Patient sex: F
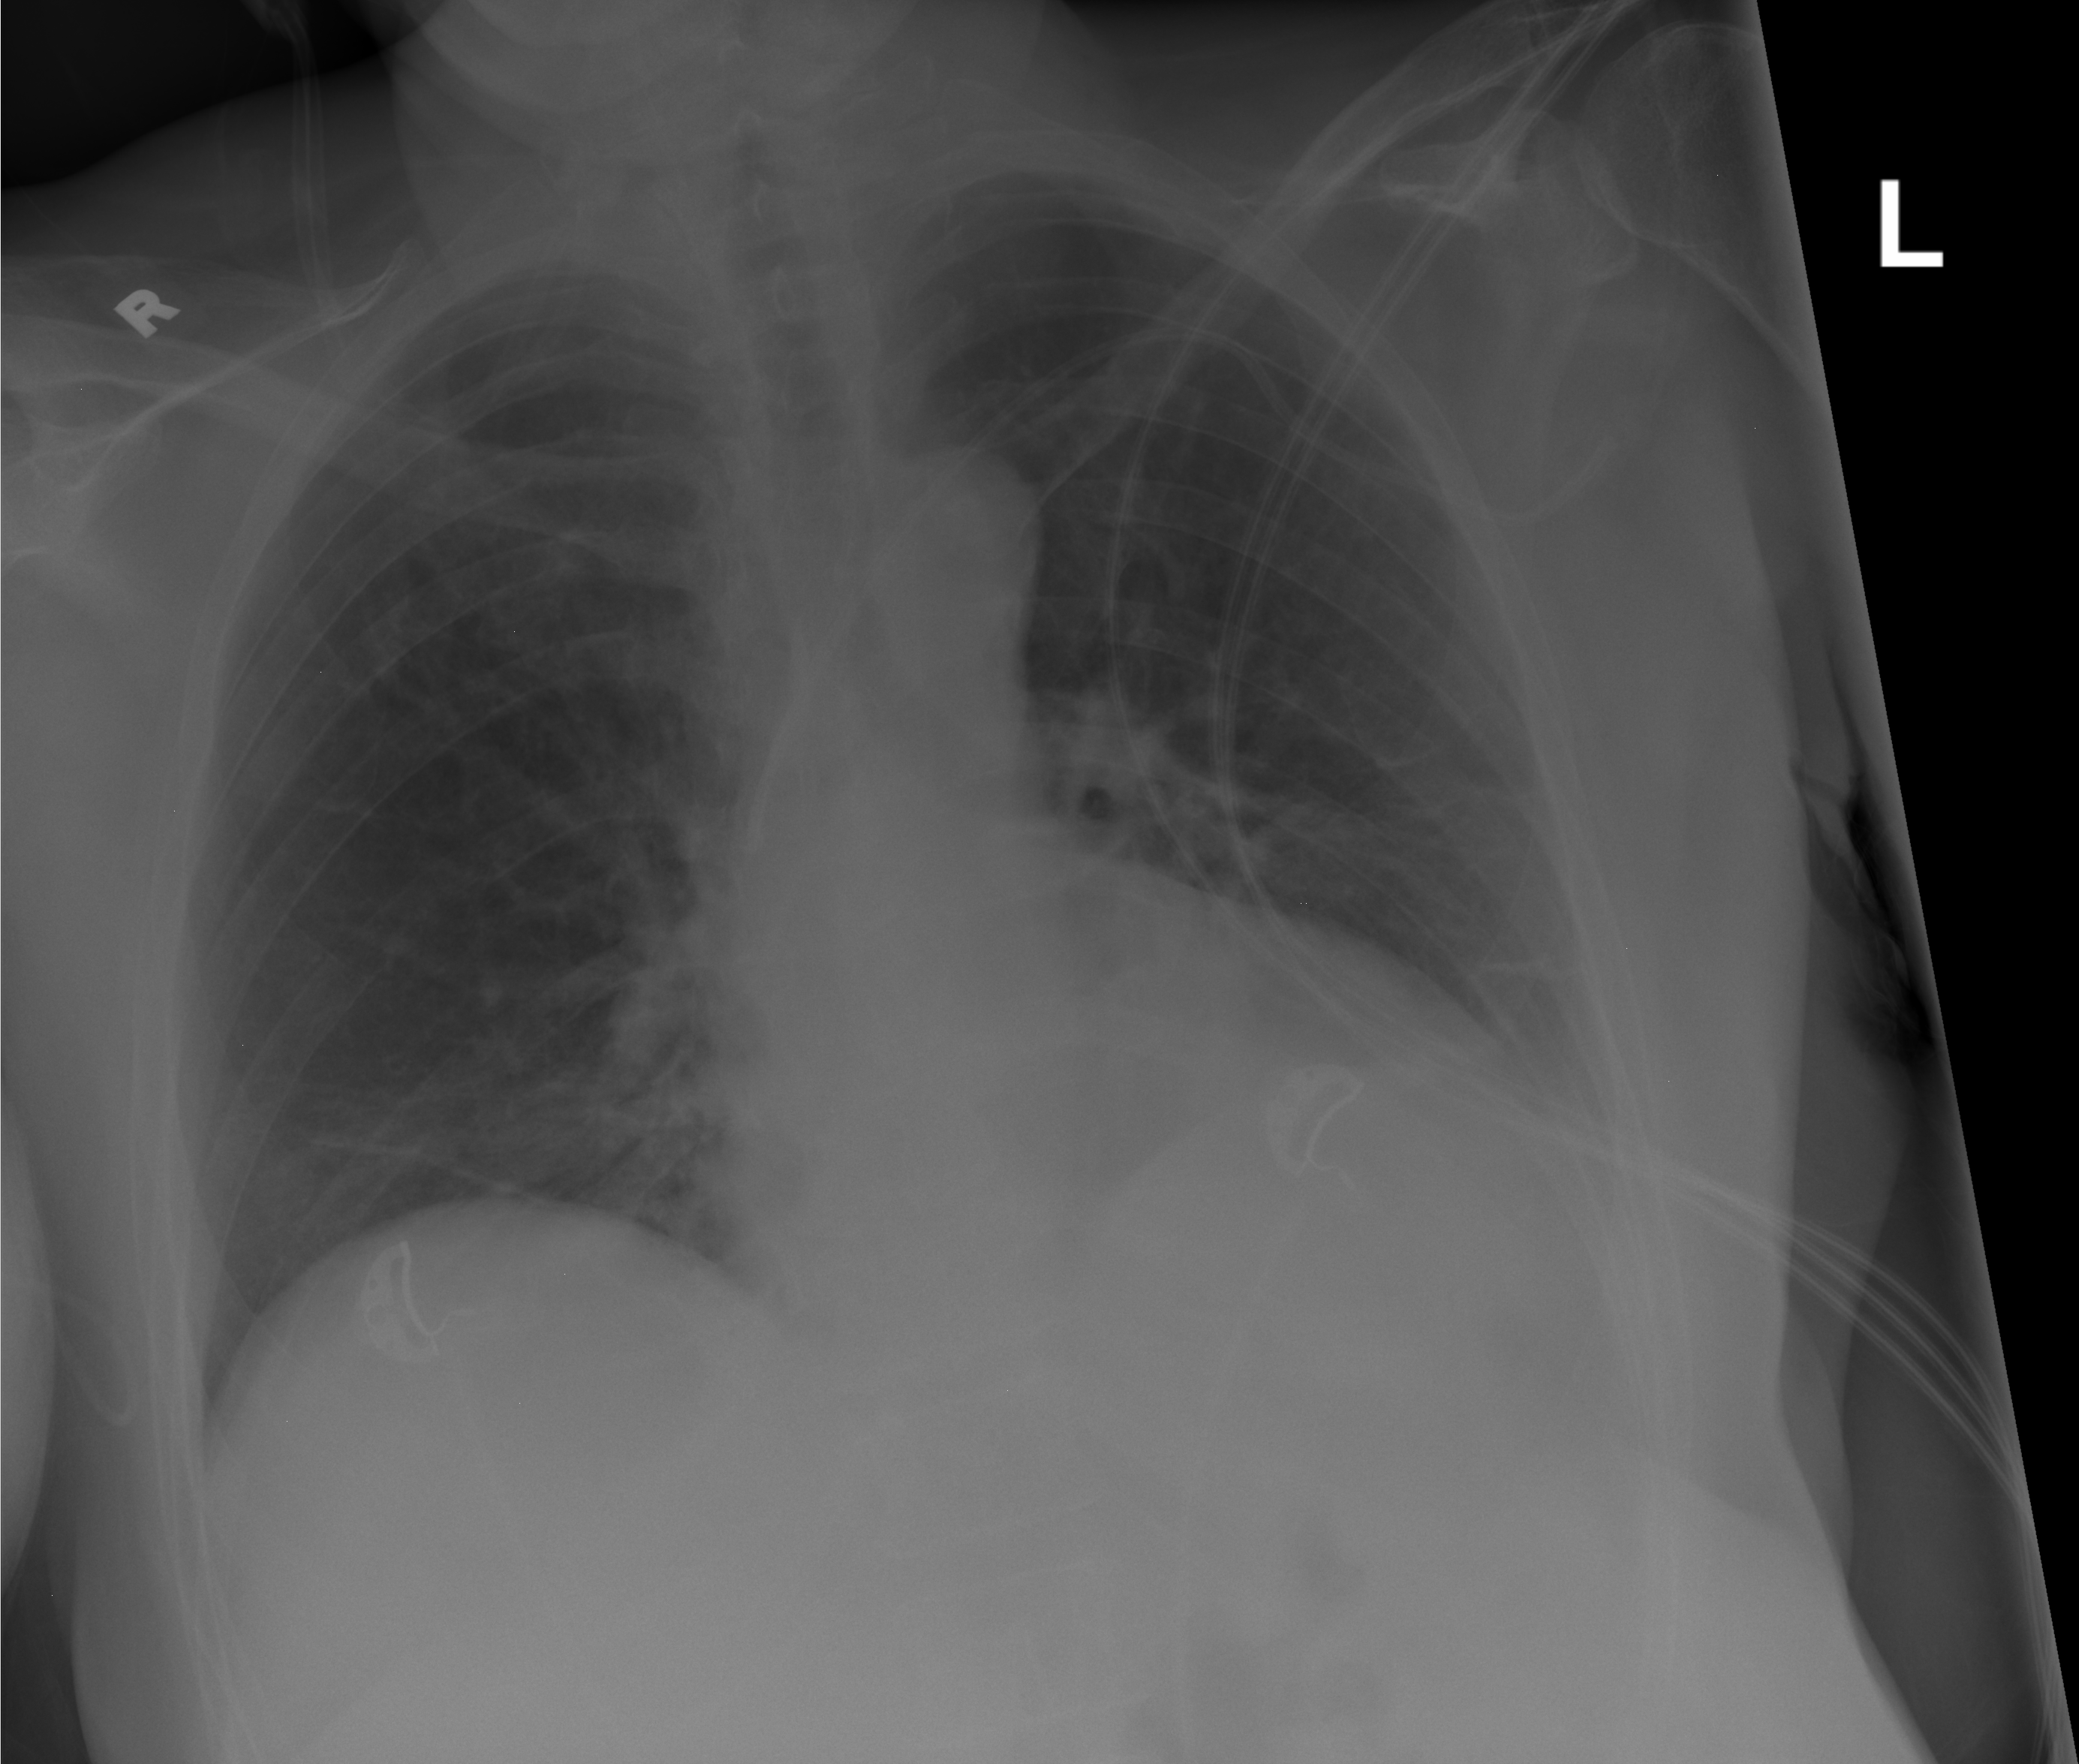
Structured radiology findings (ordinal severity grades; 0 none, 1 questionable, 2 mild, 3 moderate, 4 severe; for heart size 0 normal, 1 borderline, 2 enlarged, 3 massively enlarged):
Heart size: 0
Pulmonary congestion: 0
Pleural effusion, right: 0
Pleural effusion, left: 0
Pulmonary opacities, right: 0
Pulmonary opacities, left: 0
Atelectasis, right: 0
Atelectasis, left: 2